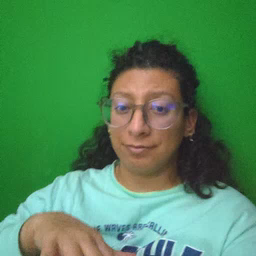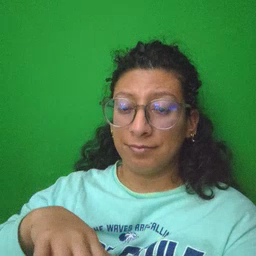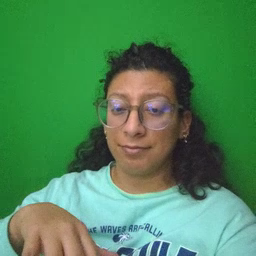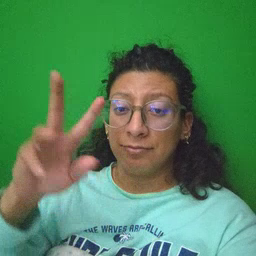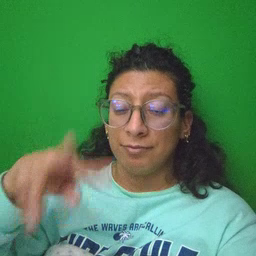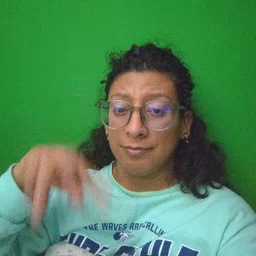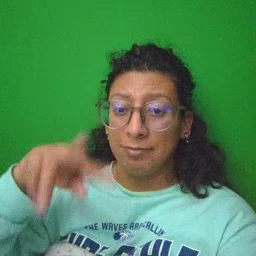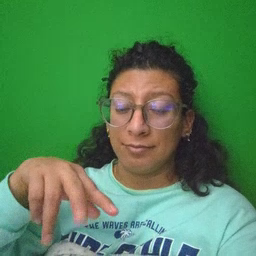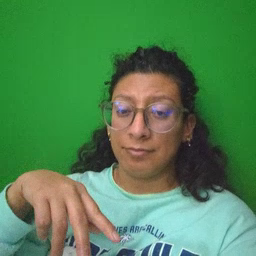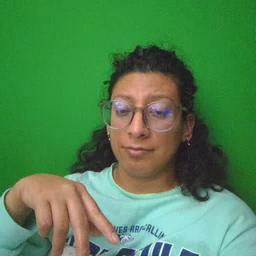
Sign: read